Question: Is it posible to delete the lines between the points??
Here it is my code:
> public Intent execute(Context context) {'''
String[] titles = new String[] { "Systolic Pressure", "Diastolic Pressure"};
List<double[]> x = new ArrayList<double[]>();
for (int i = 0; i < titles.length; i++) {
x.add(new double[] { 5, 10, 15, 20, 25, 30, 35, 40, 45, 50, 55, 60 });
}
List<double[]> values = new ArrayList<double[]>();
values.add(new double[] { 108, 110.5, 110, 115, 114, 118, 116, 119, 120, 125.3, 122.2, 123.9 });
values.add(new double[] { 75, 77, 80, 79, 82, 84, 83, 80, 86, 88, 85, 80 });
int[] colors = new int[] { Color.BLUE, Color.RED};
PointStyle[] styles = new PointStyle[] {PointStyle.TRIANGLE, PointStyle.TRIANGLE};
XYMultipleSeriesRenderer renderer = buildRenderer(colors, styles);
setChartSettings(renderer, " ", " ", " ", 0, 60, 0, 250,Color.WHITE,Color.WHITE);
renderer.setXLabels(12);
renderer.setYLabels(10);
renderer.setShowGridY(true);
renderer.setXLabelsAlign(Align.RIGHT);
renderer.setYLabelsAlign(Align.RIGHT);
renderer.setZoomButtonsVisible(true);
renderer.setPanLimits(new double[] { 0,60, 0, 250 });
renderer.setZoomLimits(new double[] { 0, 60, 0, 250});
XYMultipleSeriesDataset dataset = buildDataset(titles, x, values);
Intent intent = ChartFactory.getLineChartIntent(context, dataset, renderer,"Anesthesia Sheet");
return intent; }
'''
and here iti is the graphical result:

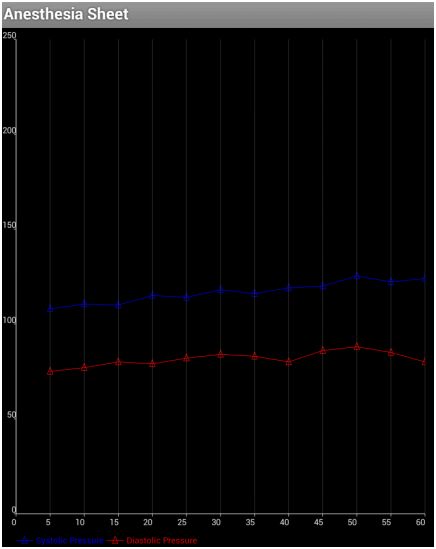
Answer: Rather than using a line chart, use a scatter chart.
Change:
Intent intent = ChartFactory.getLineChartIntent(context, dataset, renderer,"Anesthesia Sheet");
To:
Intent intent = ChartFactory.getScatterChartIntent(context, dataset, renderer,"Anesthesia Sheet");
I tried switching the line charts in my app to scatter charts and it worked as expected - the points were plotted with no connecting lines.